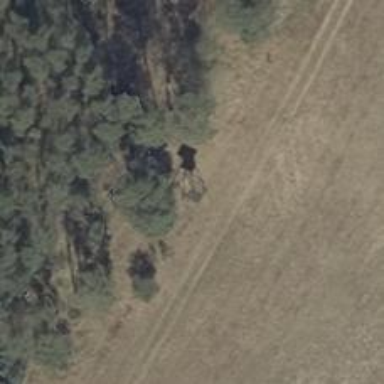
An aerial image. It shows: Hunting stand.